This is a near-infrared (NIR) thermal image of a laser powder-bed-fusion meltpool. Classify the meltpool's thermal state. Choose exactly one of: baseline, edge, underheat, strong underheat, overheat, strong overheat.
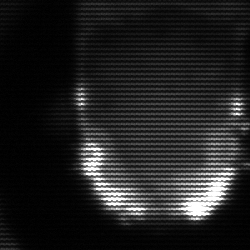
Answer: baseline